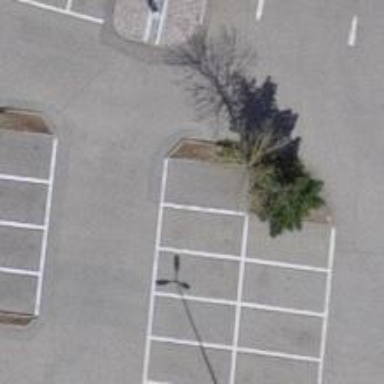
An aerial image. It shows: Urban tree with broadleaved evergreen leaves.